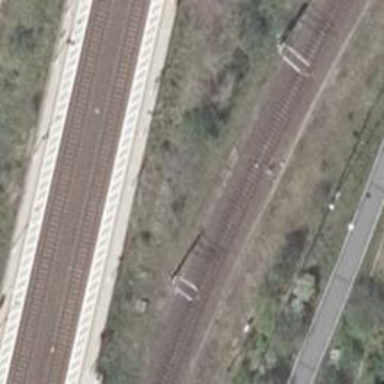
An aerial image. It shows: Railway switch.